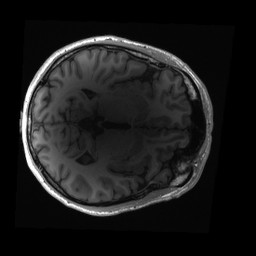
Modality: T1w
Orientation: axial
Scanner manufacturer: siemens
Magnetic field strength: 3 T
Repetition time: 2.3 s
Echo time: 0.00279 s